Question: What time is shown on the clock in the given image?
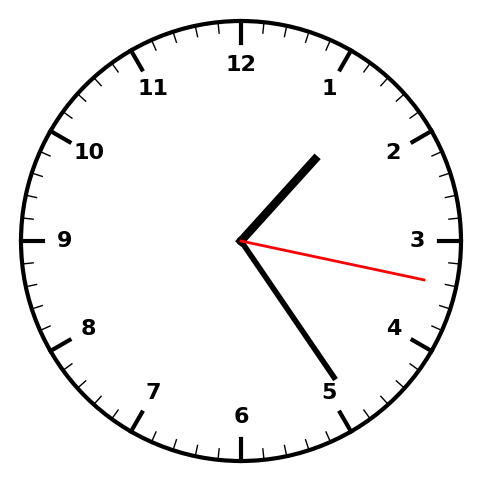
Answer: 01:24:17